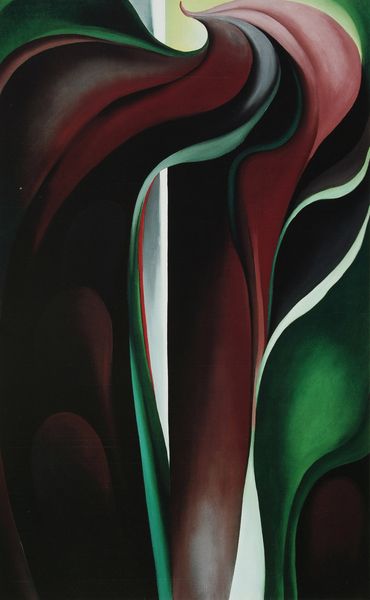
Titel: Jack-in-the-Pulpit No. V
Künstler: Georgia O'Keeffe
Institution: Im Besitz der Künstlerin
Schlagwörter: dunkel, schatten, weiß, grün, blume, hell, licht, schwarz, blüte, rot, pflanze, rosa, welle, wellen, abstrakt, modern, formen, violett, linien, oil, red, white, black, female, green, grey, interior, painting, woman, oil painting, strahlen, linie, form, strahl, flower, landscape, waves, america, flowing, light, color, purple, gree, curl, abstract, still life, leaves, close up, detail, abstraction, forms, floral, american, leaf, paint, iris, o'eeffe, calla, calla lily, curling, formalist, georgia, georgia o'eef, georgia o'eefe, growing, jack in the pulpit, lily, o"keafe, o-keefe, okeeffe, orchid, organic, shape, sinuous, stem, vigina, swirly